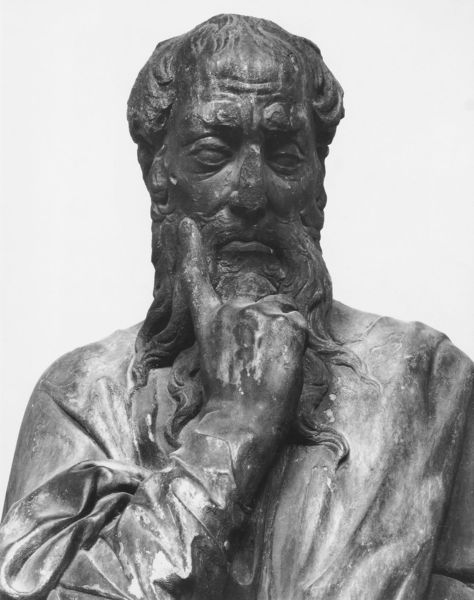
Titel: Pensieroso
Künstler: Donatello
Institution: Florenz, Museo dell’Opera del Duomo
Schlagwörter: hand, mann, finger, mund, nase, alt, bart, falten, stein, gewand, augenbrauen, skulptur, statue, zeigefinger, bronze, nachdenklich, nagel, nachdenken, denken, denker, stirnfalten, stirnfalte, halbglatze, sandstein, weise, defekt, finder, brpnze